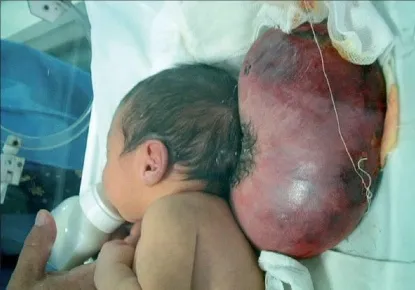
Preoperative photograph of the patient after the start of the skin necrosis. Note the darker and black color change of the skin and the patchy ulcers on the top of the sac with serosanguineous discharge.
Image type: medical_photograph (other_medical_photograph)